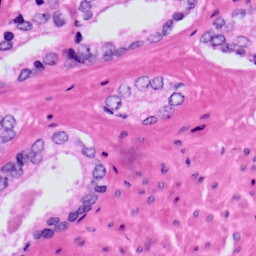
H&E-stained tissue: Prostate